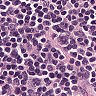
Metastatic tissue present: no